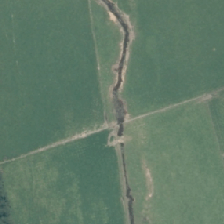
Land cover: shortrotation_cropland